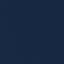
Land use / land cover: SeaLake